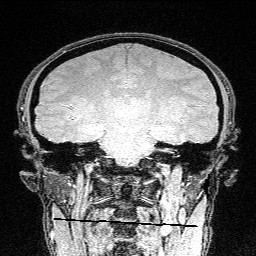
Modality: FLASH
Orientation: sagittal
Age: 31
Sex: female